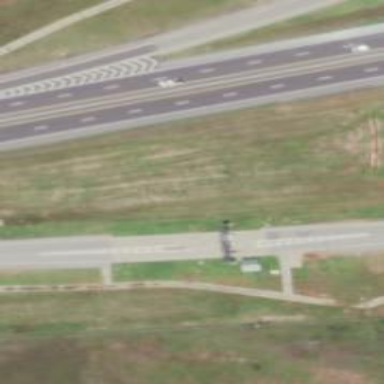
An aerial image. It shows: Toll gantry on the road.